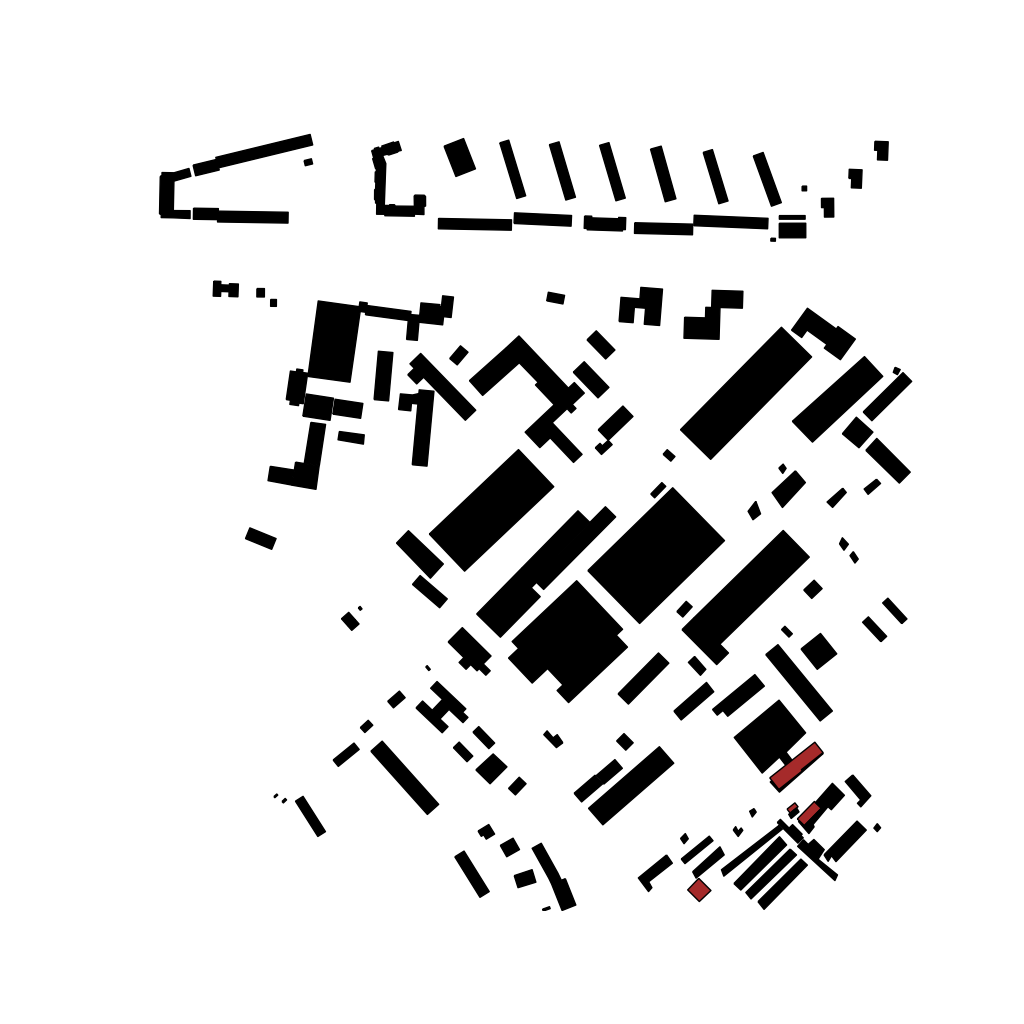
Tags: overhead vector_map, industrial, recreation, residential, special, modern, soviet, high_rise, individual_rise, low_rise, density_1, Building, Facility, 1.0 km²